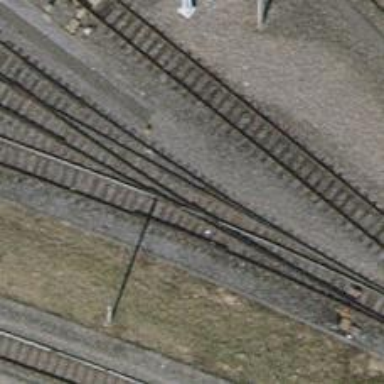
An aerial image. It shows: Railway switch.